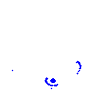
Particle: pion